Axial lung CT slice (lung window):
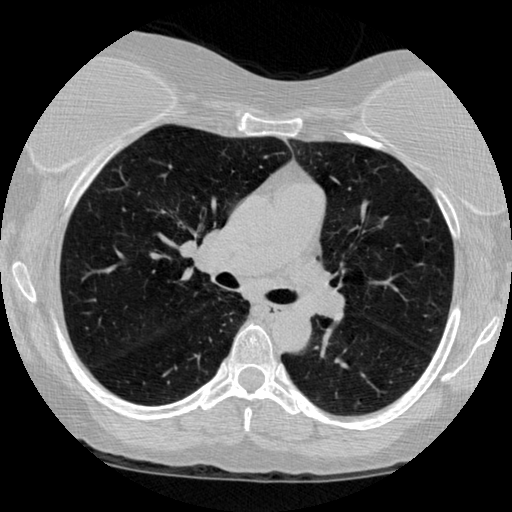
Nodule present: no